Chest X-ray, AP view. Patient: 23 years old, sex F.
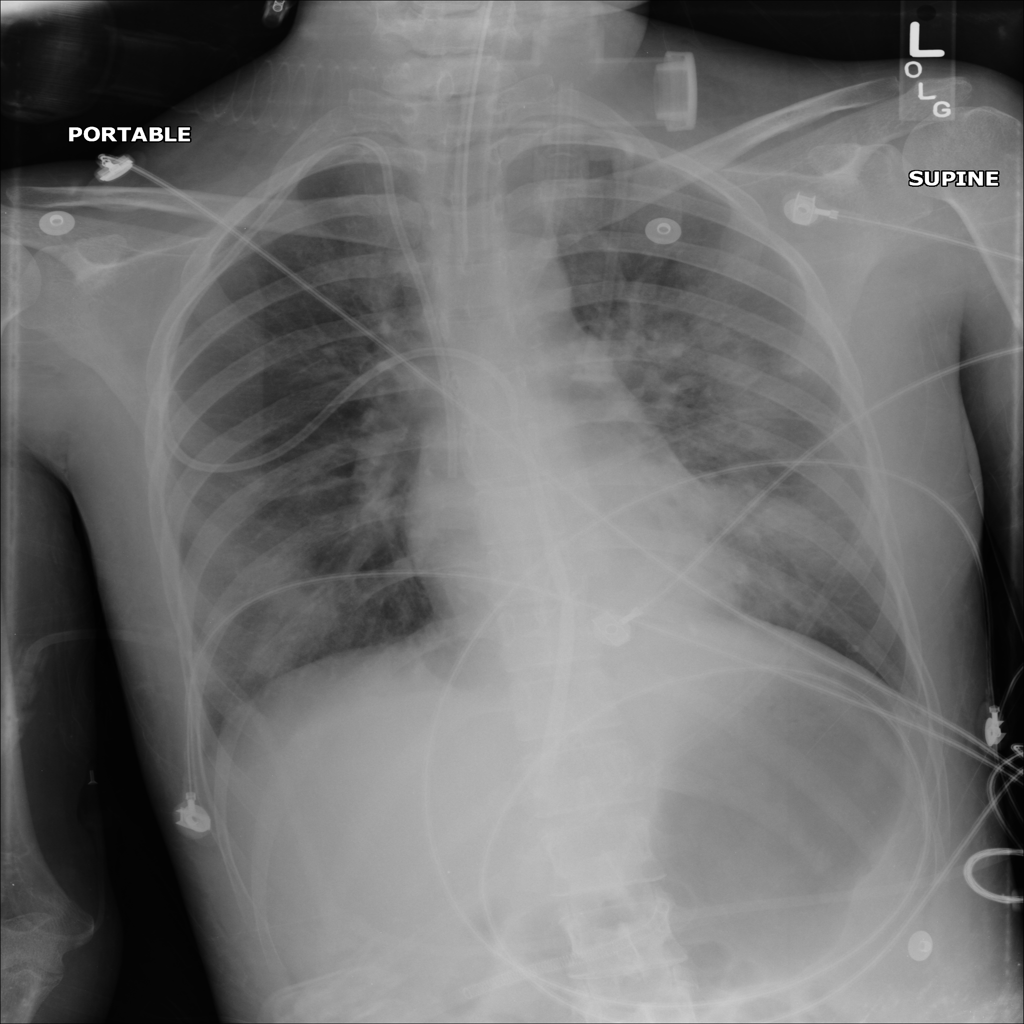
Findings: Pneumonia